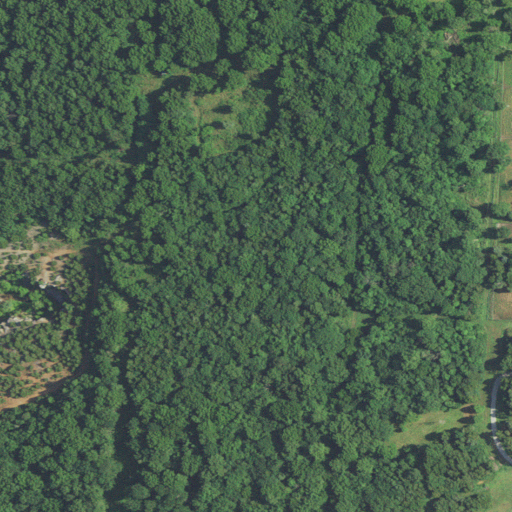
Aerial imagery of mountain in Missouri named Blue Mound containing deciduous forest, evergreen forest, mixed forest, pasture, and shrub